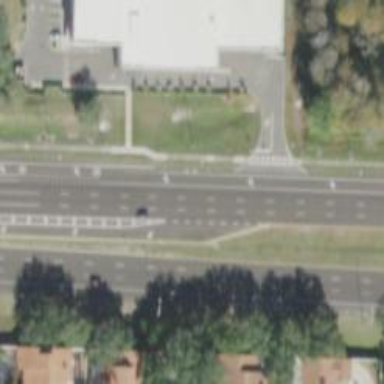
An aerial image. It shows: Primary road with asphalt surface.